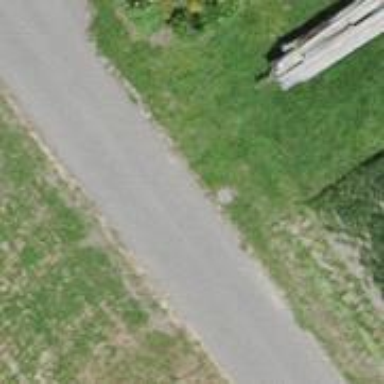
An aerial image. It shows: Paved track with grade 1 surface.